Question: i know this is gonna be a Little akward because the Image i am gonna post is in German,
but essentialy what i am trying to do, is create a Service Pool for Reporting Services,
now it is Very important that i am able to check the last Checkbox so my PowerPivot is gonna work, but i don't know what it is that's making it impossible for me to do so, anybody have any Ideas ?
NOTE: the message sais:

Your Help is as always well Appreciated!
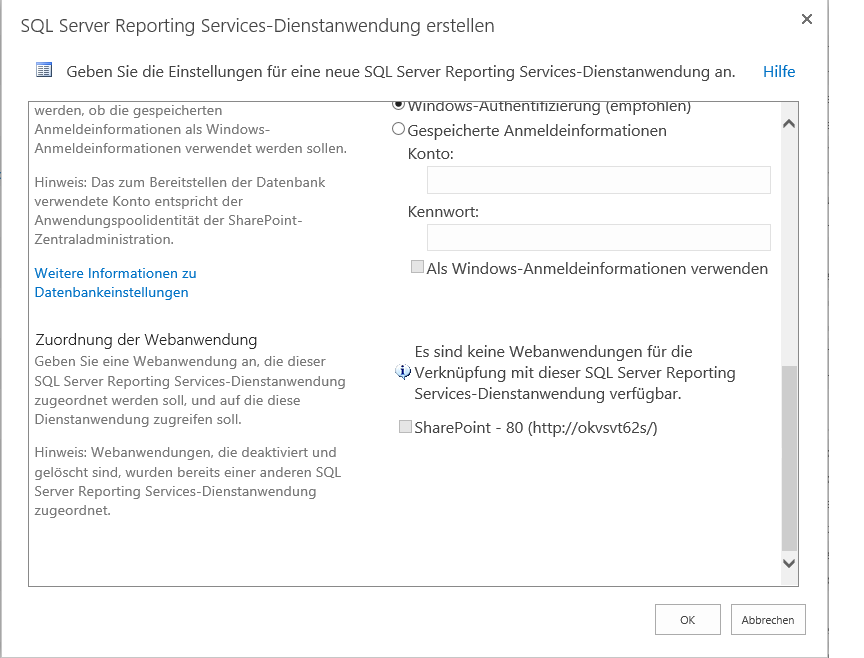
Answer: Fixed it, by removing the existing Association beetween the SSRS Service with the Web App,
apparently you can only associate one SSRS Service per Time